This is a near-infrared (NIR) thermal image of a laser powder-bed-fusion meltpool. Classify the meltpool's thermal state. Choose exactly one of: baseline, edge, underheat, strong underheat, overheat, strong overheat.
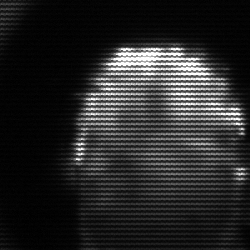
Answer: baseline